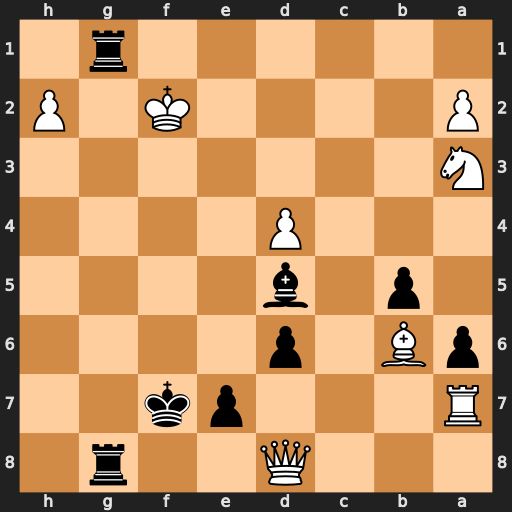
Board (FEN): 3Q2r1/R3pk2/pB1p4/1p1b4/3P4/N7/P4K1P/6r1
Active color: b
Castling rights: -
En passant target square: -
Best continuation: R8g2+ Ke3 Re1+ Kd3 Be4+ Kc3 Re3+ Kb4 Rb2+ Ka5 Rxa3#